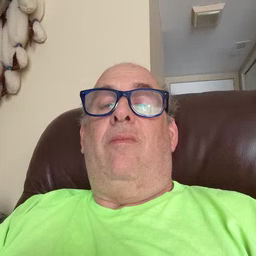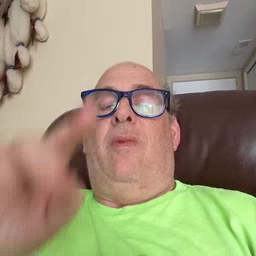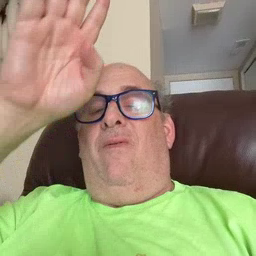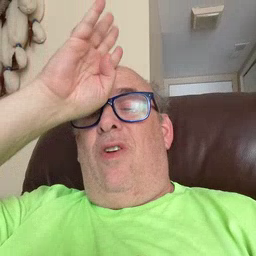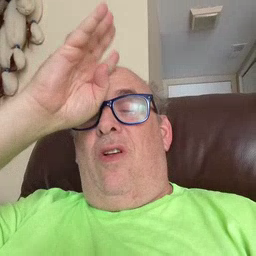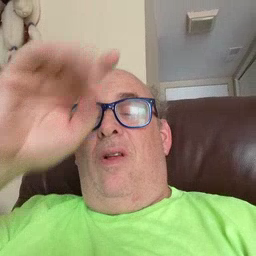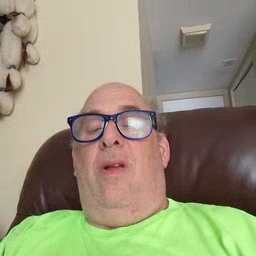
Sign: fireman